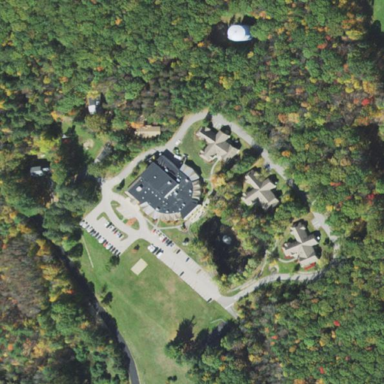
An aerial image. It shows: School.